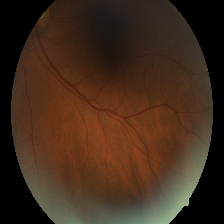
Diabetic retinopathy grade: Moderate